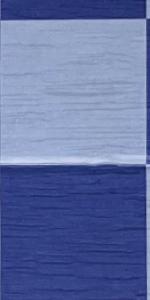
Label: Empty